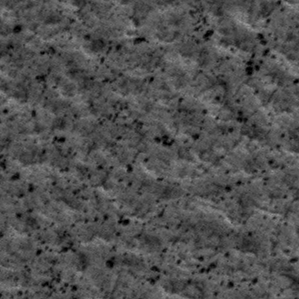
Label: frost